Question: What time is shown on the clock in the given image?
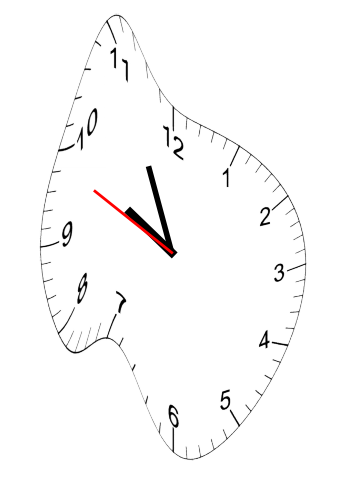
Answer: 09:55:49